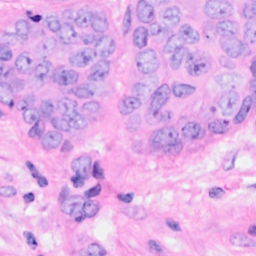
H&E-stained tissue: Breast